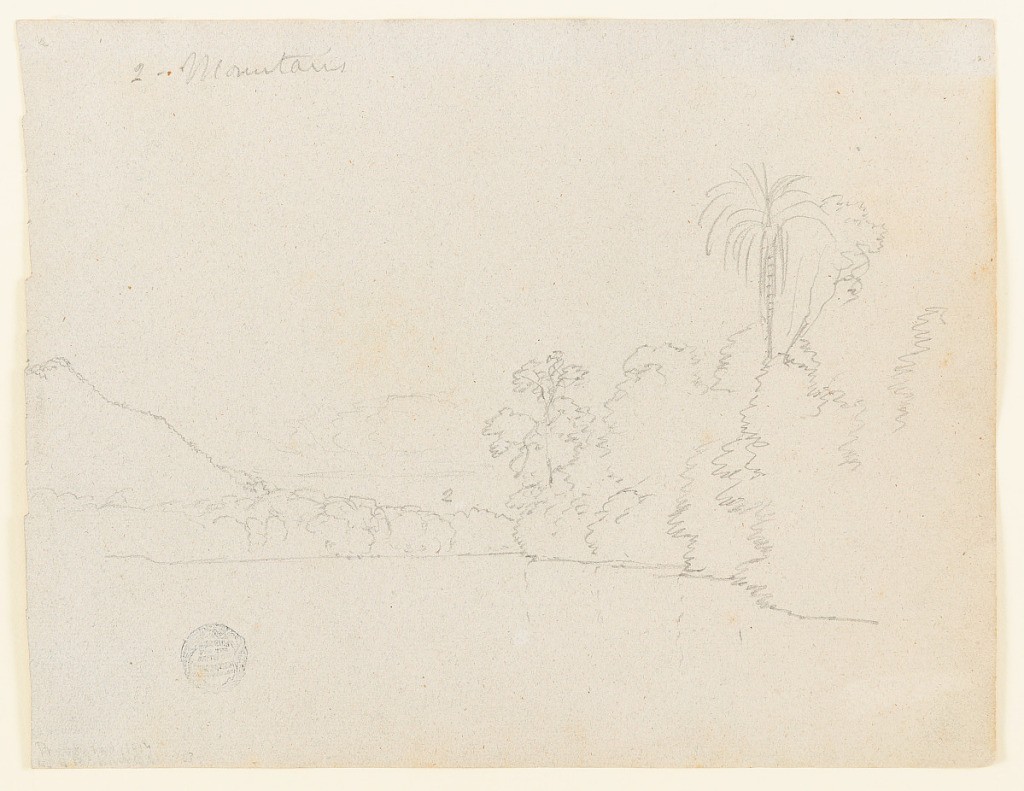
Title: Riverbank and Mountains from the Río Magdalena, Colombia
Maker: Frederic Edwin Church, American, 1826–1900
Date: May 1853
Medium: Graphite on gray laid paper
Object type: Drawing
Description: Landscape sketch showing a view of Colombia's Magdalena River, its shoreline, and nearby mountains. Viewed from the water's surface, the river comprises the foreground and extends into the middle distance at center, where it curves around a lush bank. At right, a tall palm tree sticks out of dense vegetation grows up to the water's edge. The opposite, equally wooded shore is shown in the middle distance at left. Along the left margin, a sharp, steep mountain frames the view. In the background at center, low, billowing clouds are visible over a faint and distant mountain range.